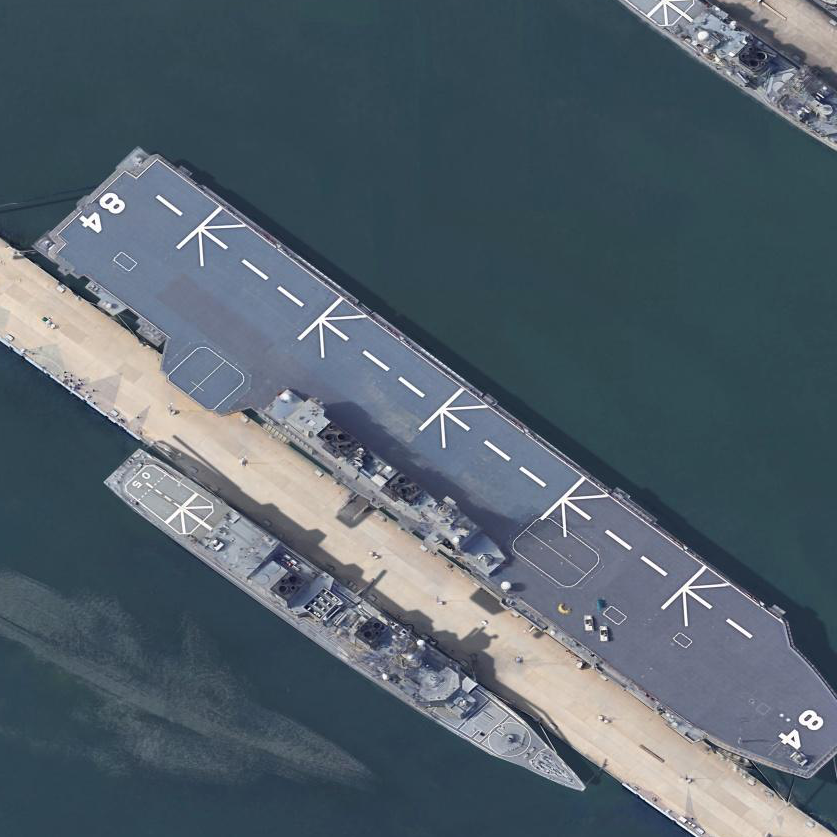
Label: assault